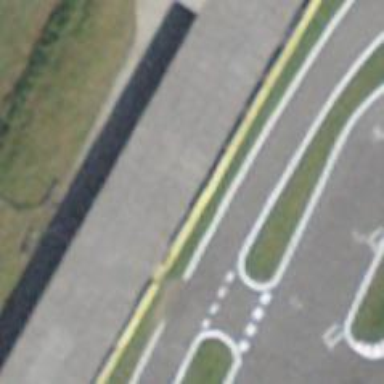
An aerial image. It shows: Karting raceway road for racing enthusiasts.